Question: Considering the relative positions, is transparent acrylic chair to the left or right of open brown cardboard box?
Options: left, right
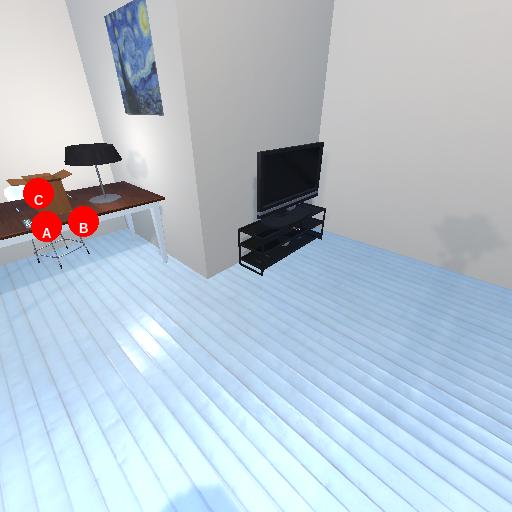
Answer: left